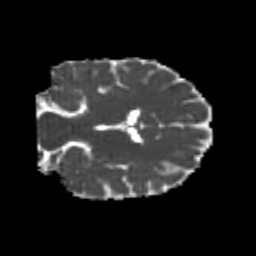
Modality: MD
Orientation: coronal
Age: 24
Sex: female
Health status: healthy
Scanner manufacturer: philips
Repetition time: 7.389 s
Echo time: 0.08599 s